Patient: sex M, age 45
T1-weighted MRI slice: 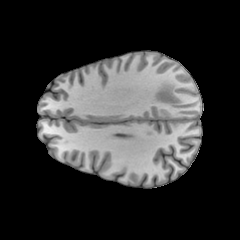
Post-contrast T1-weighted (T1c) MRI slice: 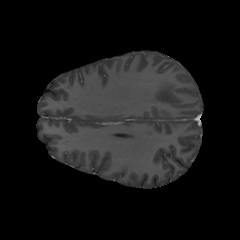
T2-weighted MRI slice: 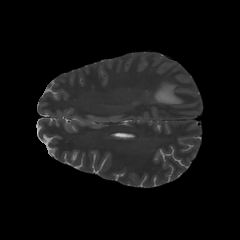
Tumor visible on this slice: yes
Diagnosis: Glioblastoma, IDH-wildtype
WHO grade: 4